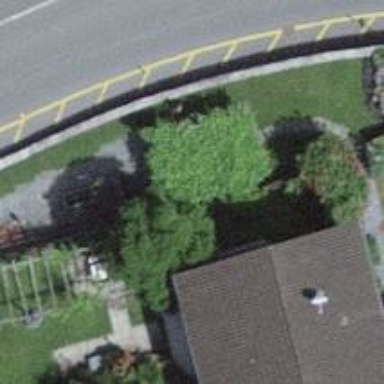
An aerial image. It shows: Bench.